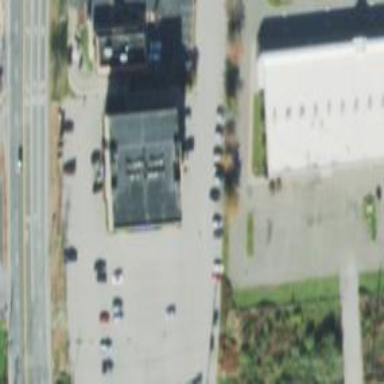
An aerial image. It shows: Healthcare clinic.